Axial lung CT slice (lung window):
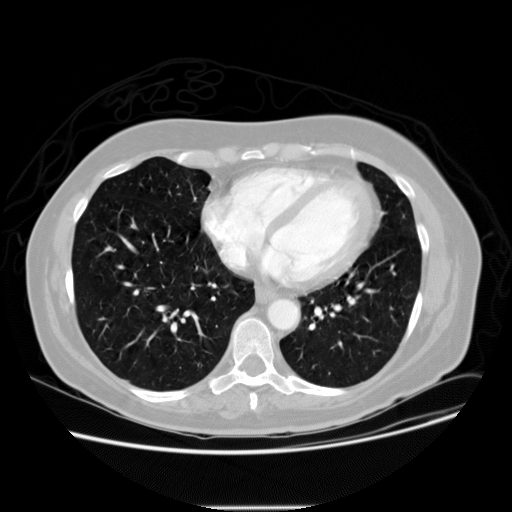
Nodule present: no